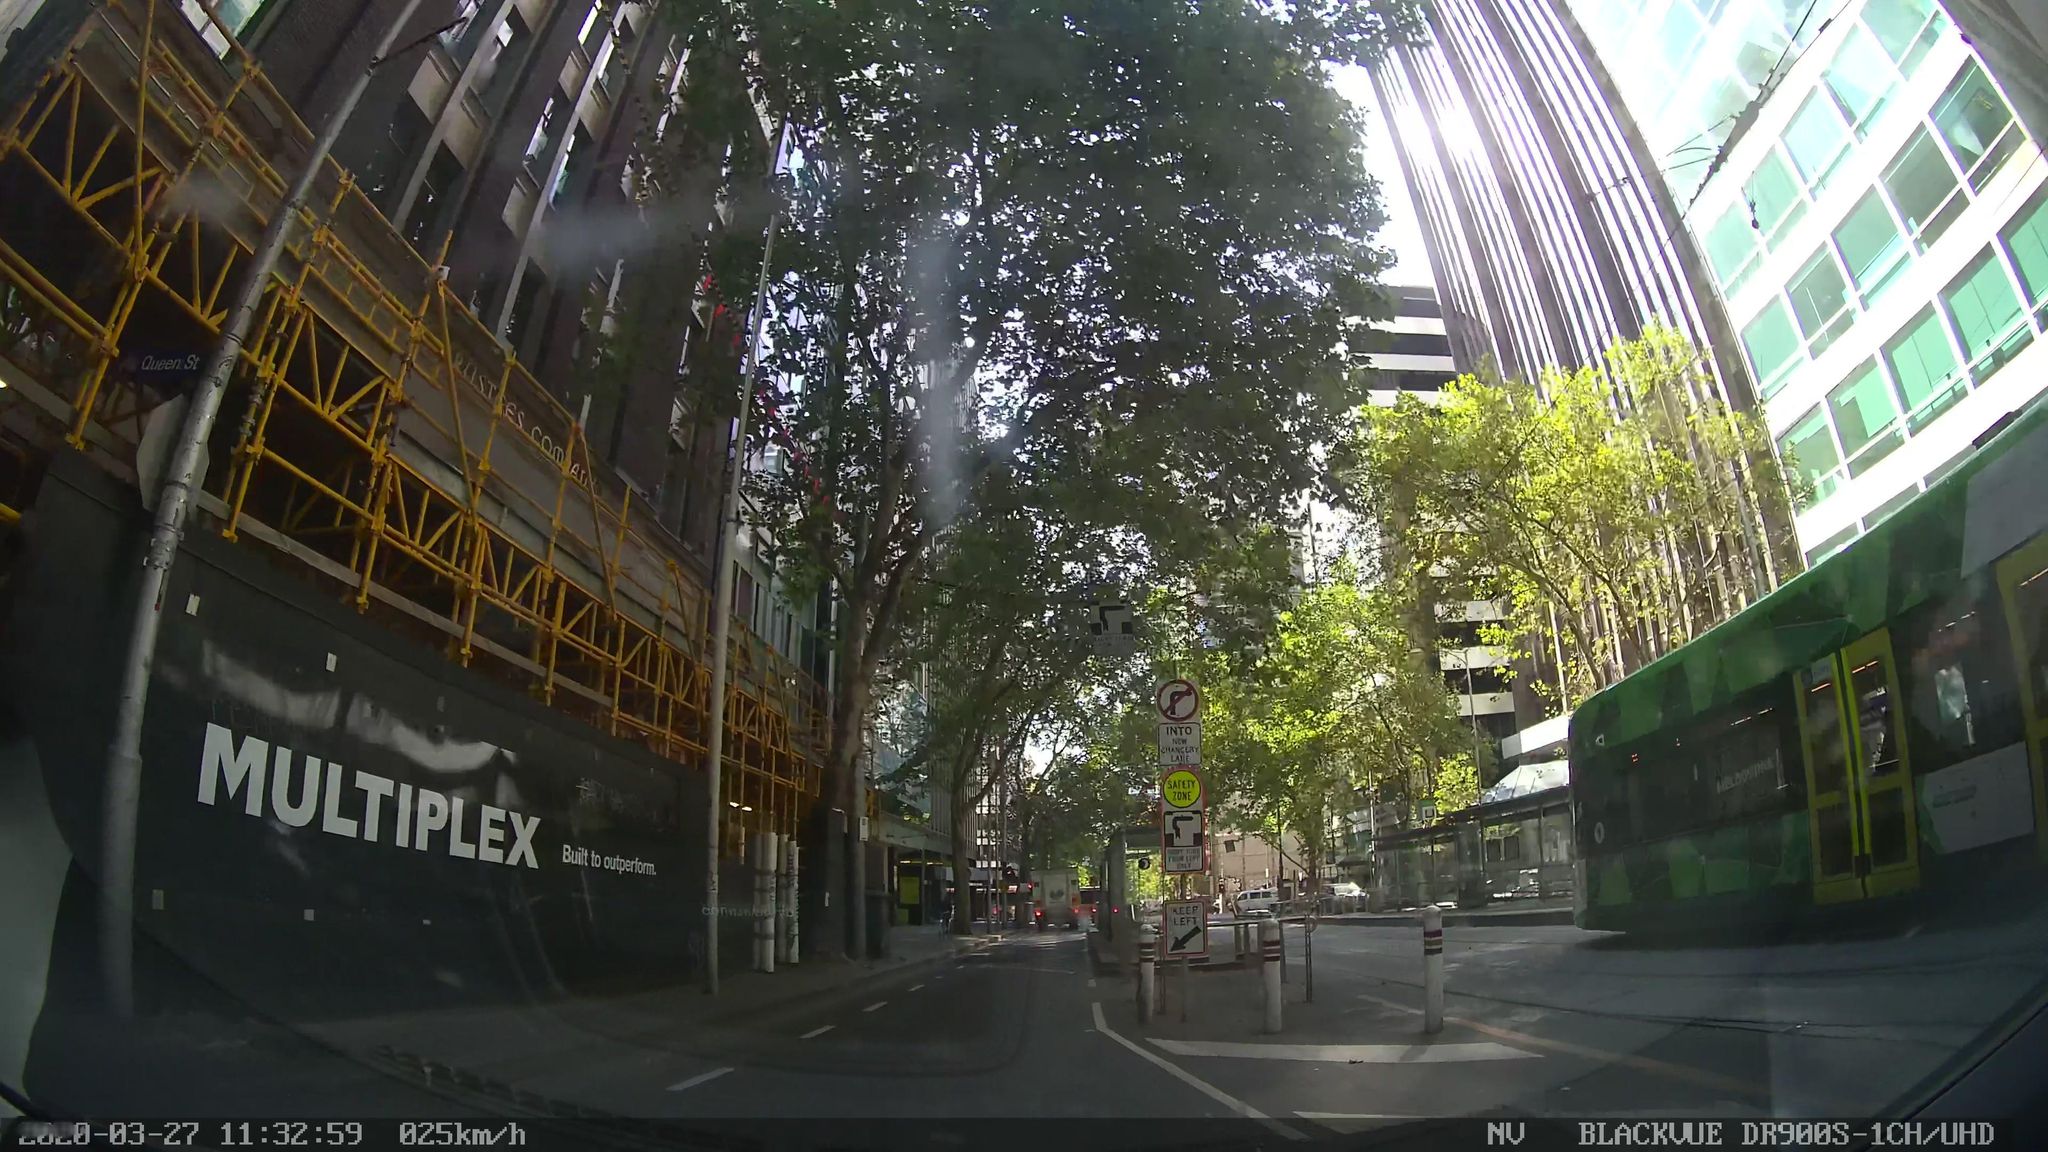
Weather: clear
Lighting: day
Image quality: good
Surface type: driving surface
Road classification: footway
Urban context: urban centre
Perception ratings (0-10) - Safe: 5.38, Lively: 7.46, Beautiful: 6.15, Boring: 1.88, Depressing: 5.53, Wealthy: 4.63